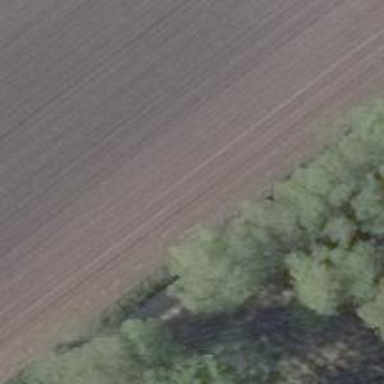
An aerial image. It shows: Row of trees in natural setting.